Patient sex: M
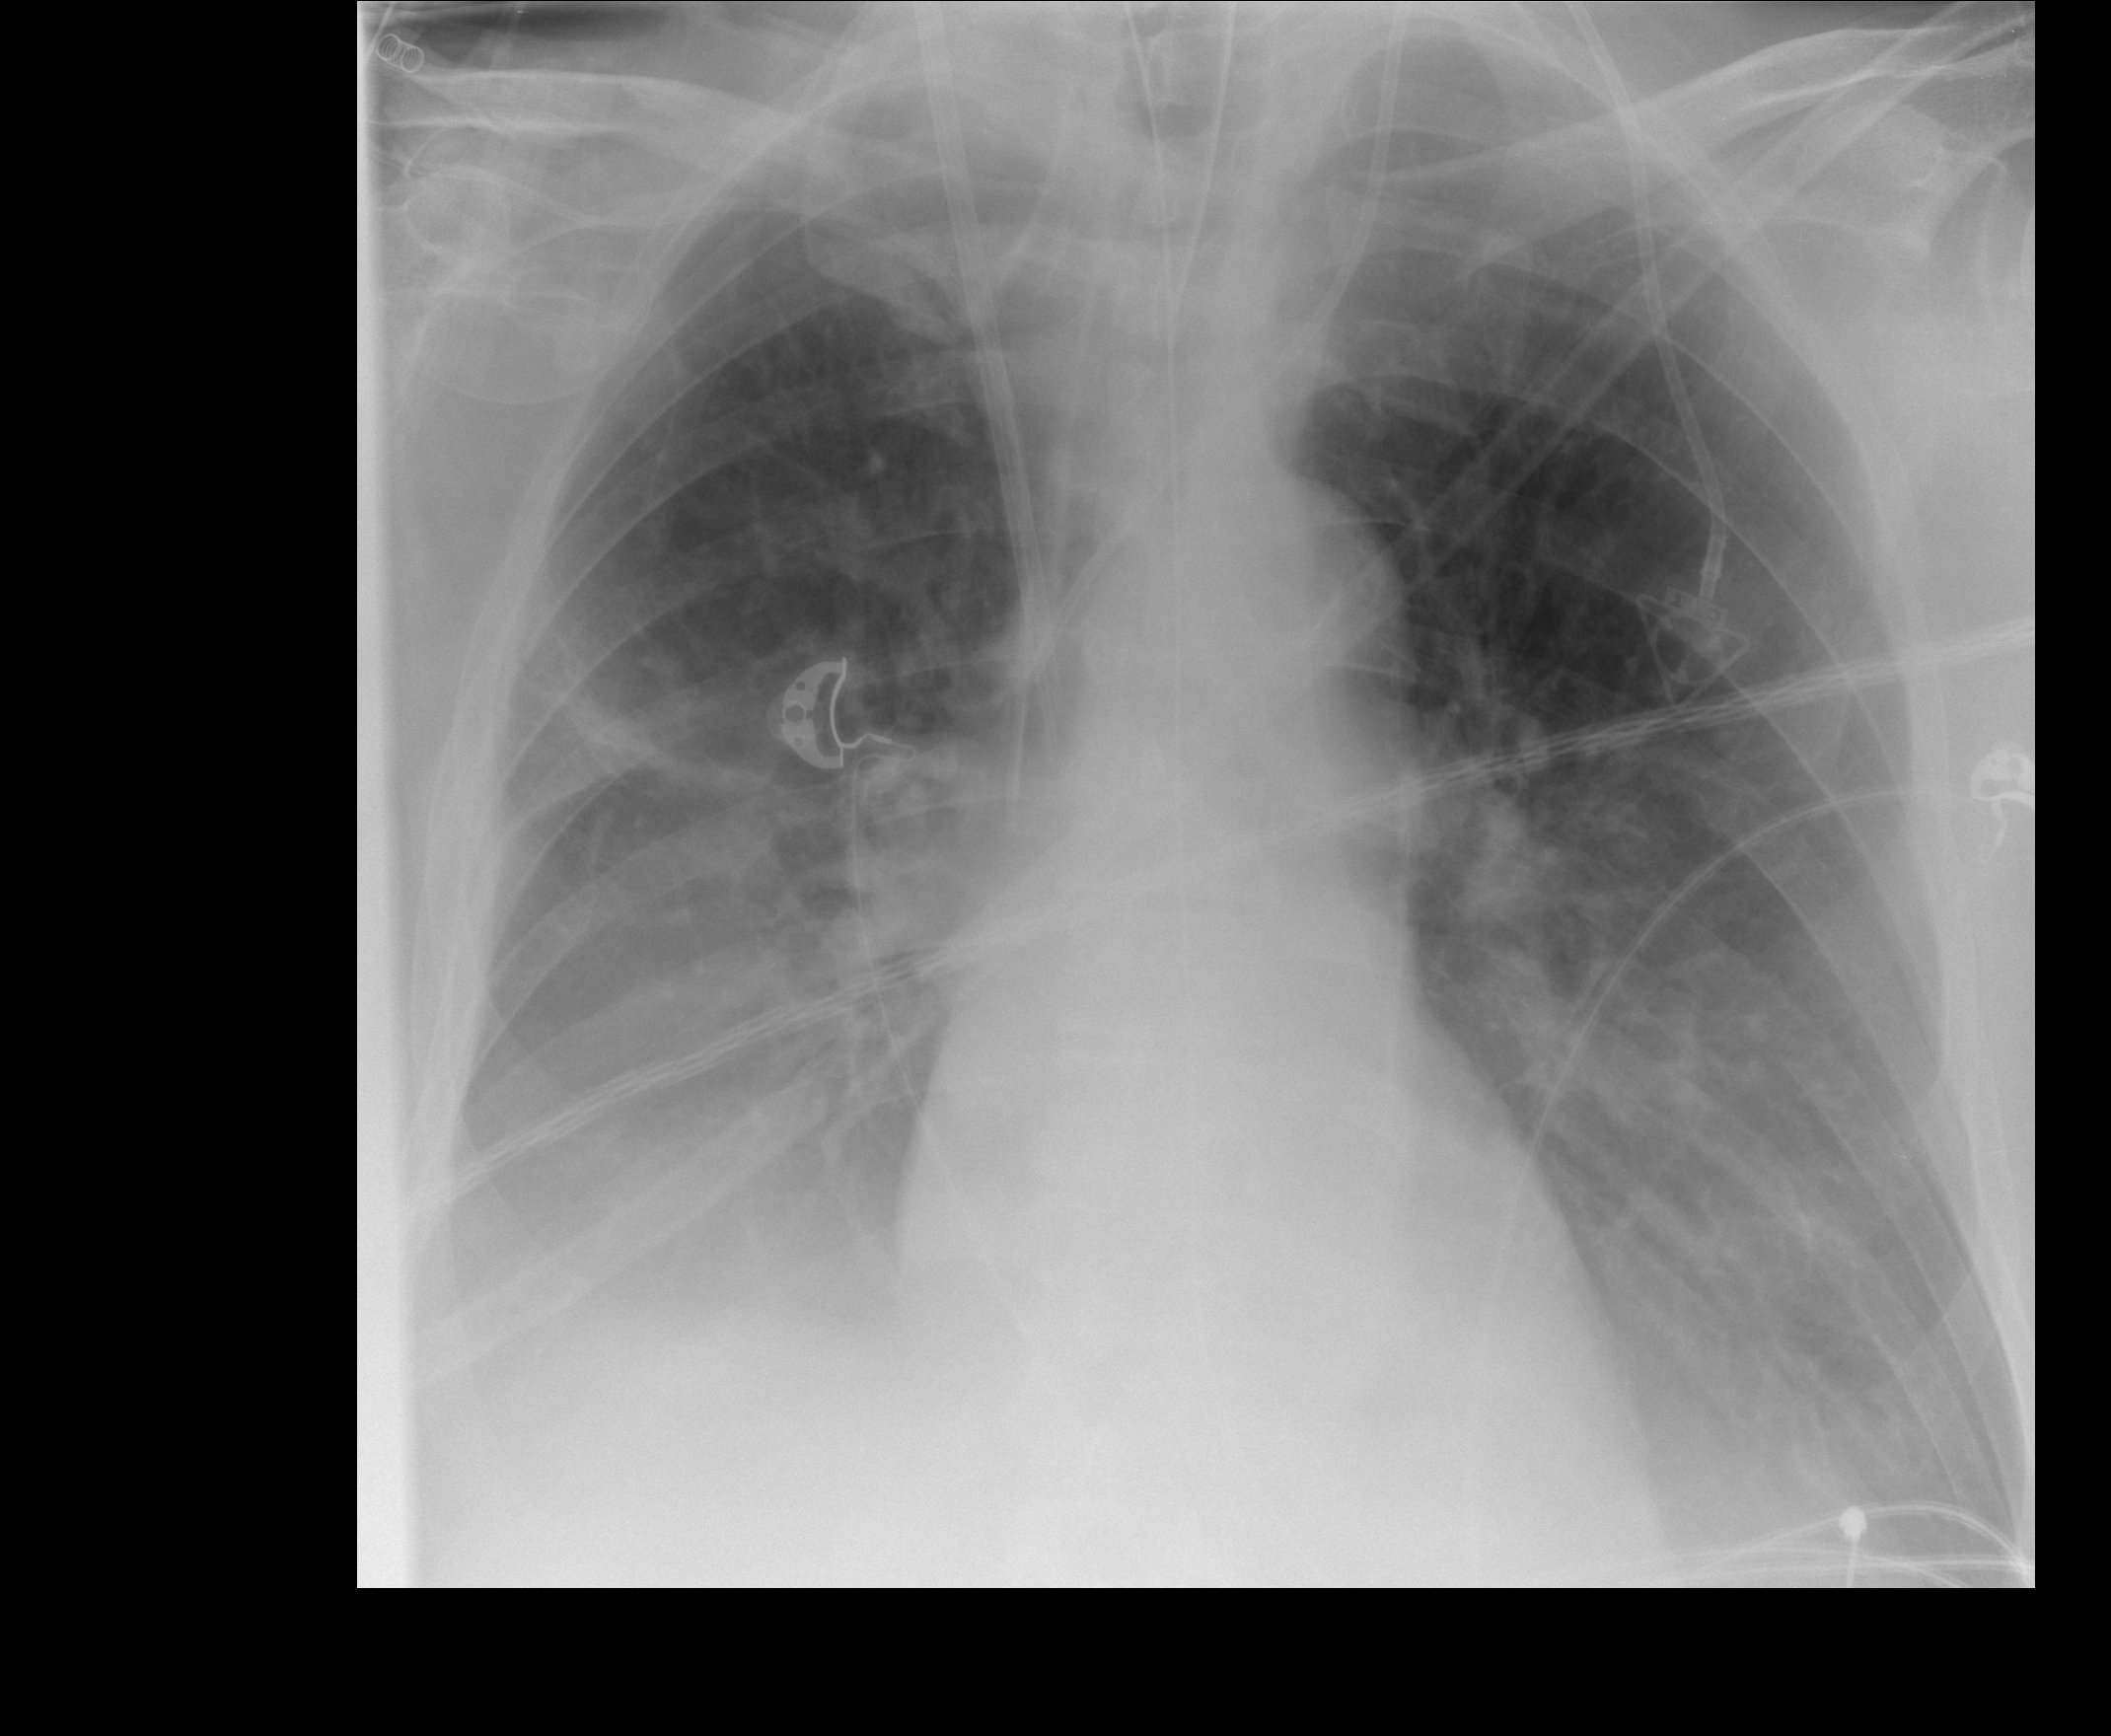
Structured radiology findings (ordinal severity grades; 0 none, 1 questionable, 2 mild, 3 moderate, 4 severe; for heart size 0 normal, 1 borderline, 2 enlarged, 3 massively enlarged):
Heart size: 0
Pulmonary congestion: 0
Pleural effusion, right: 3
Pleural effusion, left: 2
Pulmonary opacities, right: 0
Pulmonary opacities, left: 0
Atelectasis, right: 2
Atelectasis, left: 2